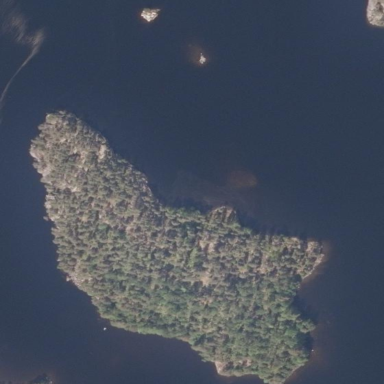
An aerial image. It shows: Islet.